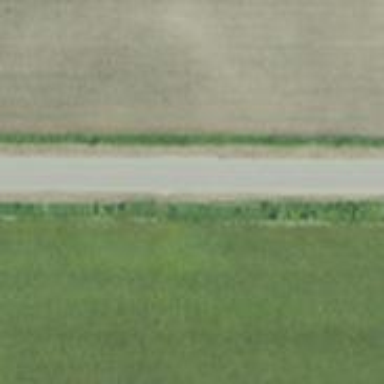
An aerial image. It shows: Tertiary road.